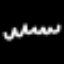
Label: squiggle